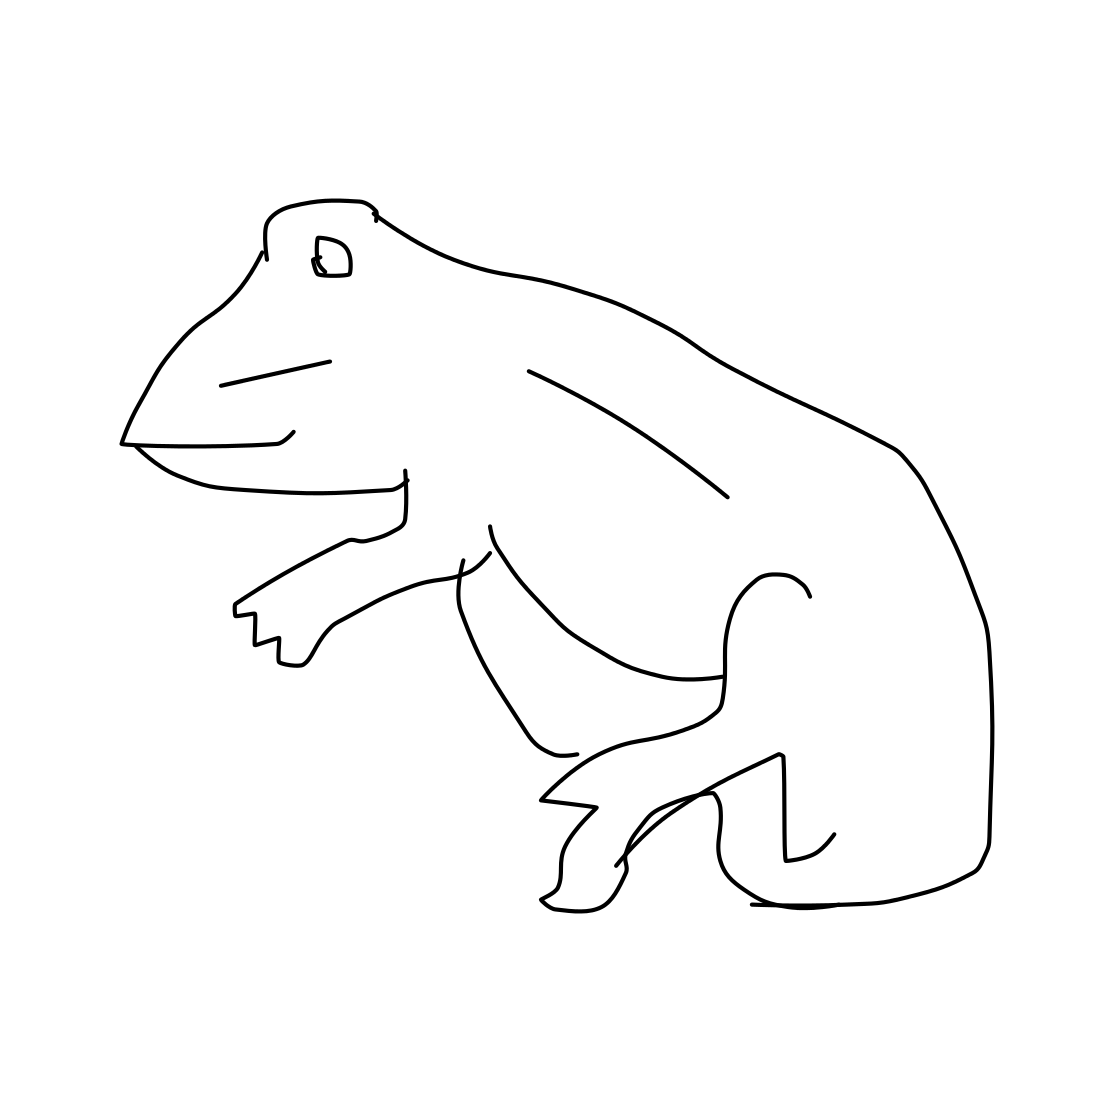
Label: frog